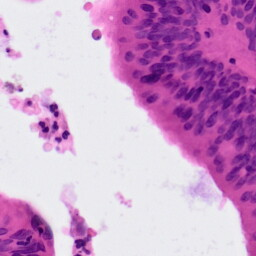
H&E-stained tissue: Colon